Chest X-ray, AP view. Patient: 34 years old, sex F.
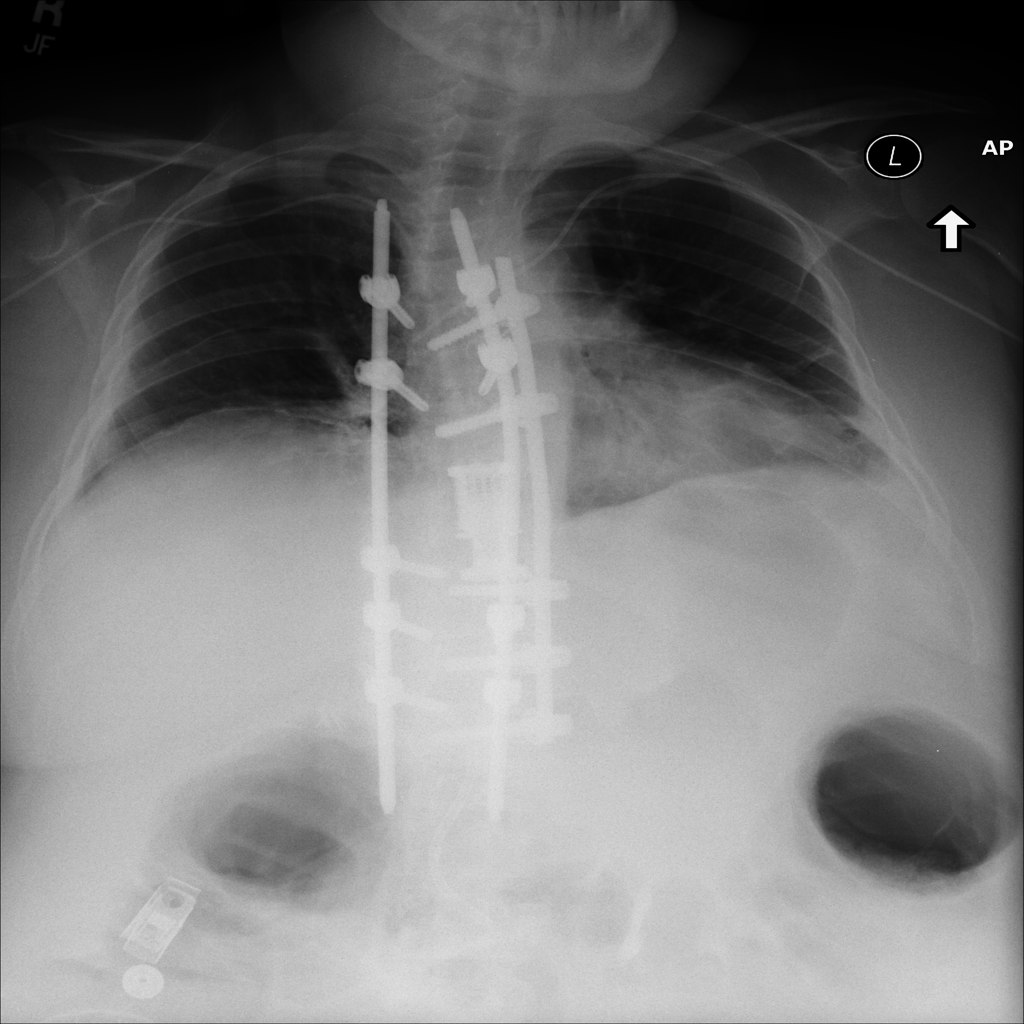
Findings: Effusion, Fibrosis